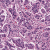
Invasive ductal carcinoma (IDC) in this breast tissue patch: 1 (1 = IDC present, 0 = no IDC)